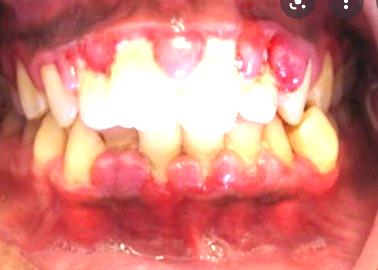
Condition: Gingivitis